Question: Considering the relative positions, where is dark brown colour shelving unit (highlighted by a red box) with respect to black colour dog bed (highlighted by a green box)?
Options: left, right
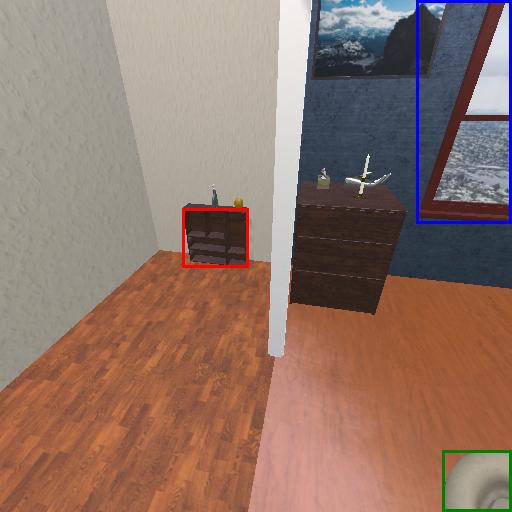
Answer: left